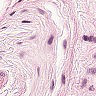
Metastatic tissue present: no